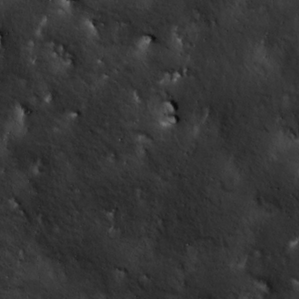
Label: non_frost